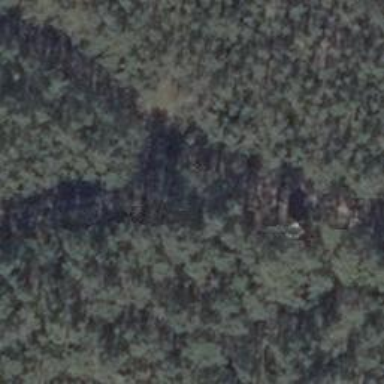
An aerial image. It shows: Hunting stand.